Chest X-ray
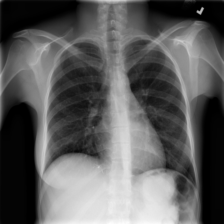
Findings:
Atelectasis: negative
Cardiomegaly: negative
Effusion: negative
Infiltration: negative
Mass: negative
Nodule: negative
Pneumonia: negative
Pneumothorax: negative
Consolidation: negative
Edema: negative
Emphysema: negative
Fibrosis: negative
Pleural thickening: negative
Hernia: negative